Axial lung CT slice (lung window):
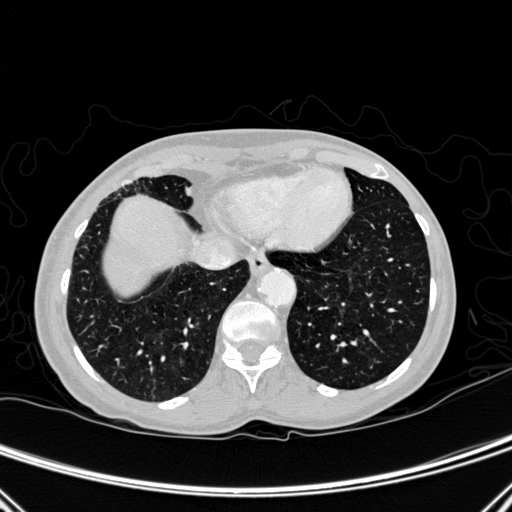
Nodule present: no